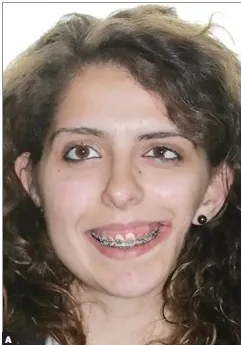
Frontal facial photographs at smiling, before.
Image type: medical_photograph (oral_photograph)